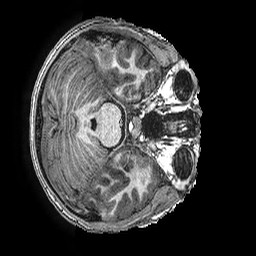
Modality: T1w
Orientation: axial
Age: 10
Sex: female
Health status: ill
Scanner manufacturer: ge
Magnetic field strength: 3 T
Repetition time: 0.00766 s
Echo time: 0.003476 s